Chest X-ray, PA view. Patient: 66 years old, sex M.
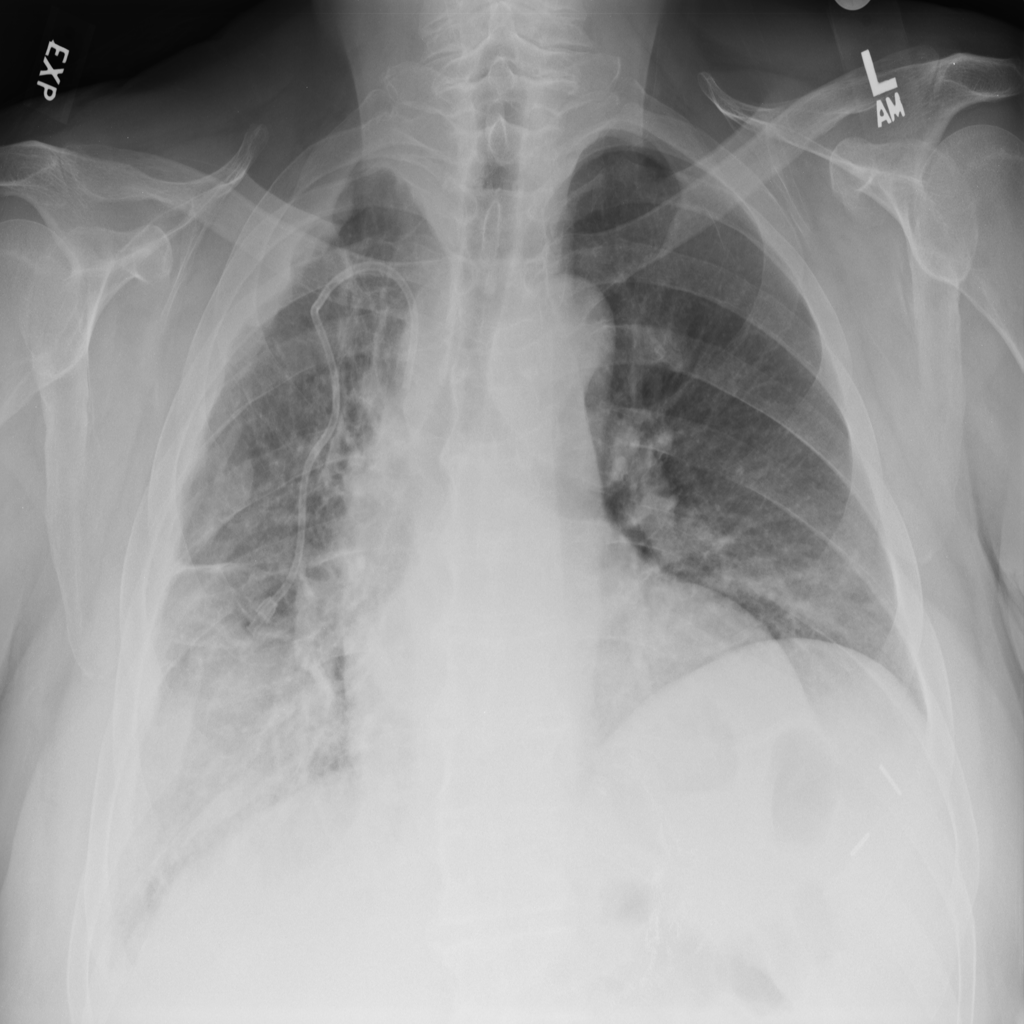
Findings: Nodule, Pleural_Thickening